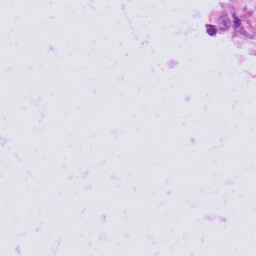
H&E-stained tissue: Skin